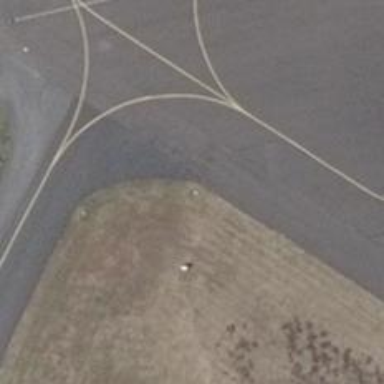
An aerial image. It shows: Taxiway edge illuminated for aviation.